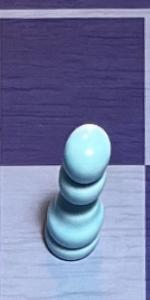
Label: Pawn_White